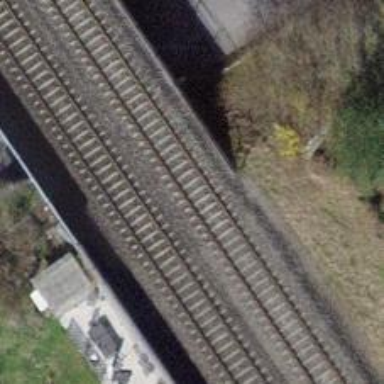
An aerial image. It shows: Single-track railway bridge with contact lines for electrification.